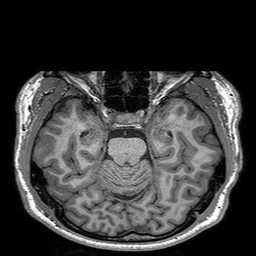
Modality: T1w
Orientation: coronal
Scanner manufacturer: siemens
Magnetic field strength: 3 T
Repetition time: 2.3 s
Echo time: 0.00298 s